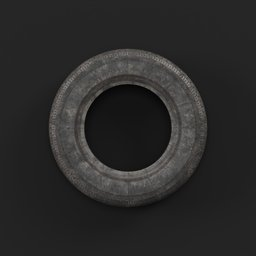
Label: mechanical